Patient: sex M, age 42
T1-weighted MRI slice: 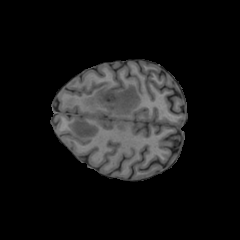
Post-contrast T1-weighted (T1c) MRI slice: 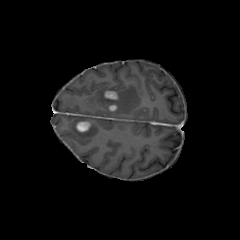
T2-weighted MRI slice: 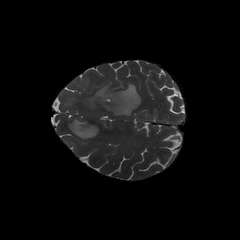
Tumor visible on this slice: yes
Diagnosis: Glioblastoma, IDH-wildtype
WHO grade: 4